Interaction volume radius: 10 \u00c5
Interaction volume height: 10 \u00c5
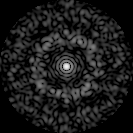
Disorder parameter: 0.8537